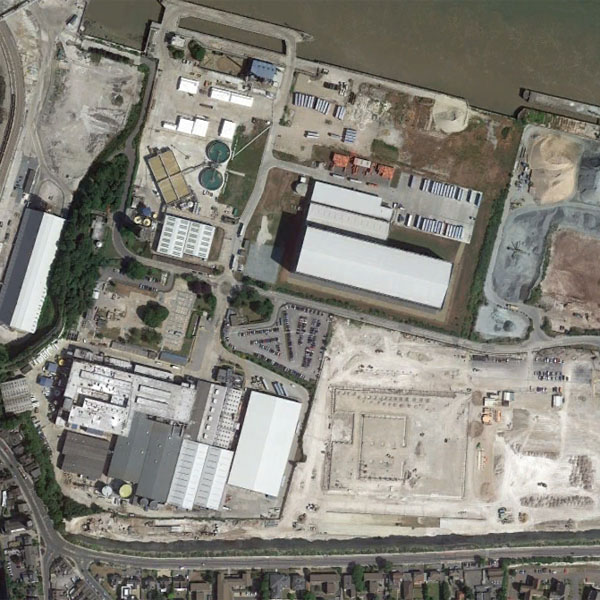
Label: Industrial